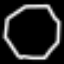
Label: octagon